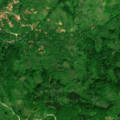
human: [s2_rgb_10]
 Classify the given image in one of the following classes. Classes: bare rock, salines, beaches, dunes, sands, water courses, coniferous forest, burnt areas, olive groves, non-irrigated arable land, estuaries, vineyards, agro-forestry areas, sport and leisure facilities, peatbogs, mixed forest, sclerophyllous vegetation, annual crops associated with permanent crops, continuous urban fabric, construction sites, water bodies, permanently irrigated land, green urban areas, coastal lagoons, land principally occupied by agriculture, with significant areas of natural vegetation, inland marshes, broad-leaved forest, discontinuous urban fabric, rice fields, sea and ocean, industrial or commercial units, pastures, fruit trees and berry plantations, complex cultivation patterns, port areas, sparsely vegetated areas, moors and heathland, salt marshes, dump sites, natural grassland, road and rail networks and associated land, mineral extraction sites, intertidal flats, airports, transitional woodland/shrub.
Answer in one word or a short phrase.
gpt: complex cultivation patterns, land principally occupied by agriculture, with significant areas of natural vegetation, broad-leaved forest, transitional woodland/shrub